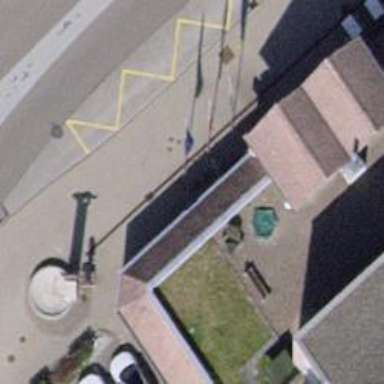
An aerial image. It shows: Flagpole which is man-made.